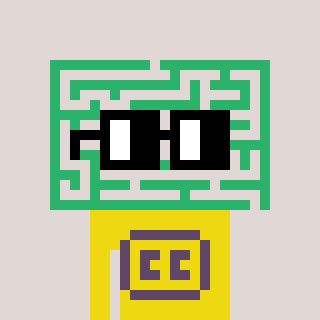
a pixel art character with square black glasses, a maze-shaped head and a yellow-colored body on a warm background